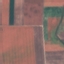
Label: AnnualCrop